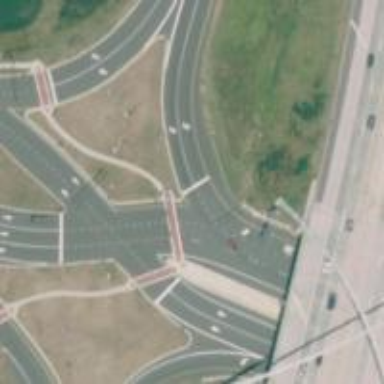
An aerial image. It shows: Motorway link with asphalt surface leading to diverging diamond interchange (DDI).